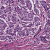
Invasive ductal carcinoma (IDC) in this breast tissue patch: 1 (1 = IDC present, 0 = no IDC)